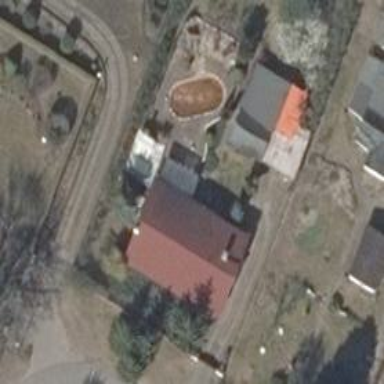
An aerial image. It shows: Residential building.